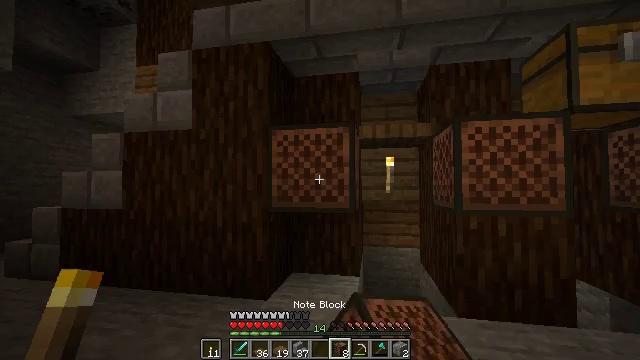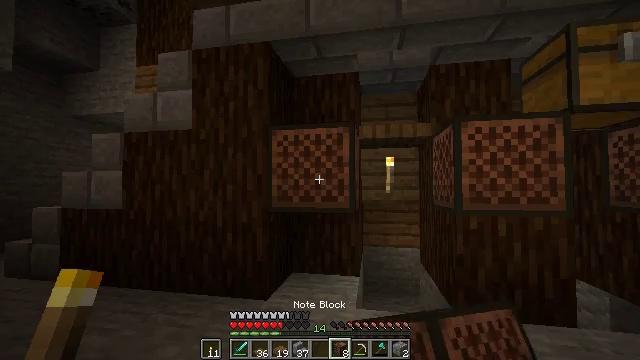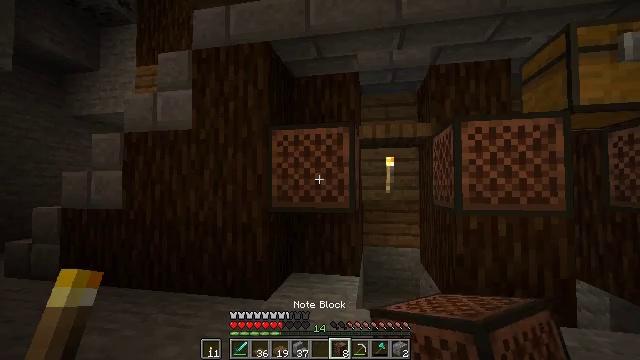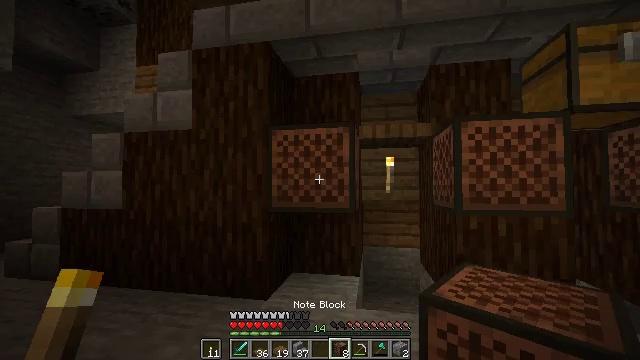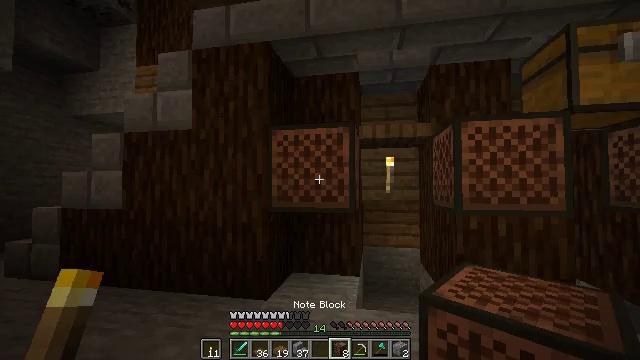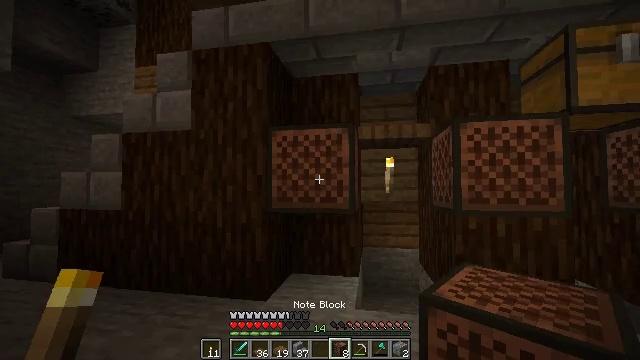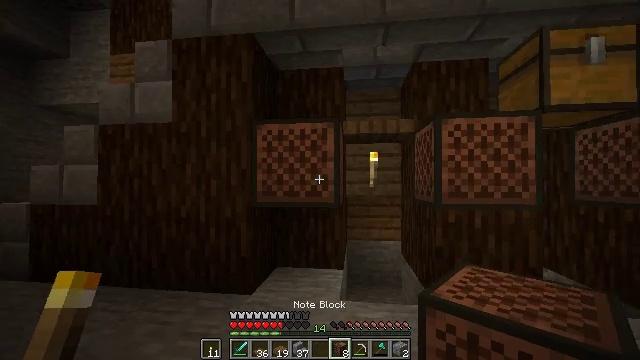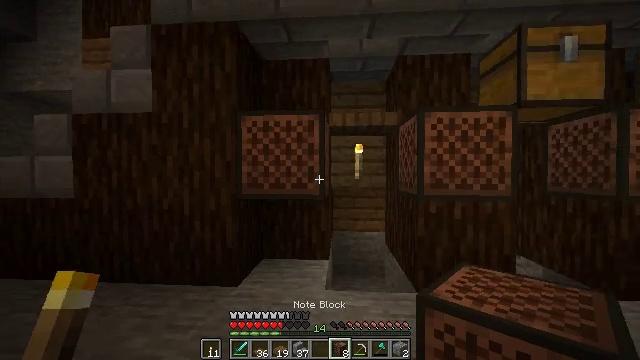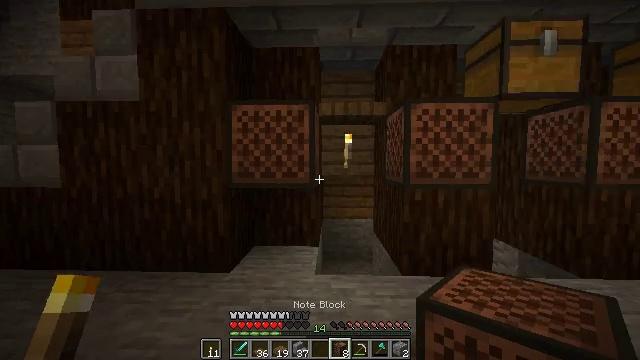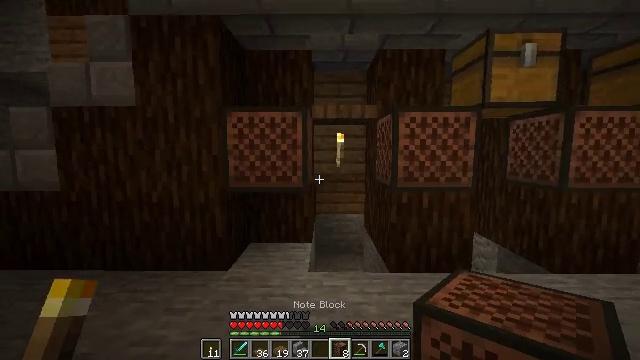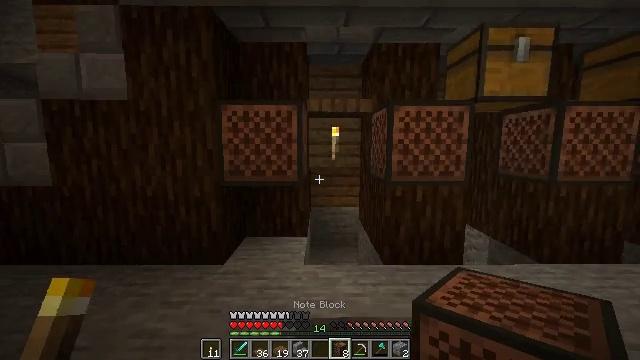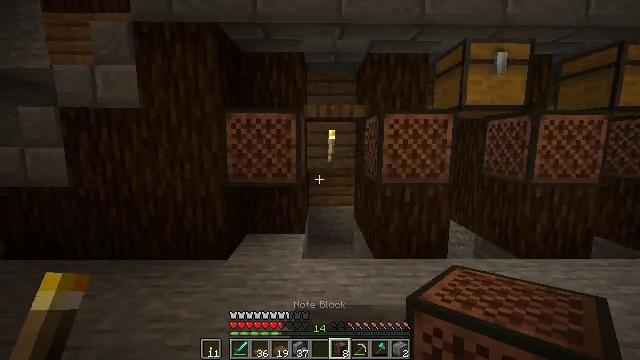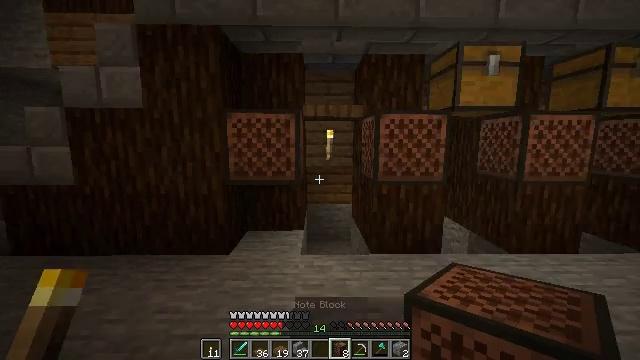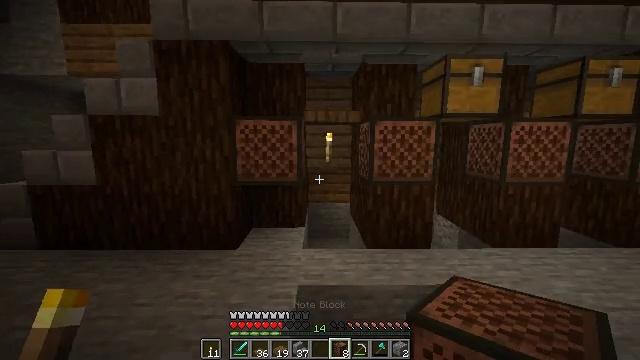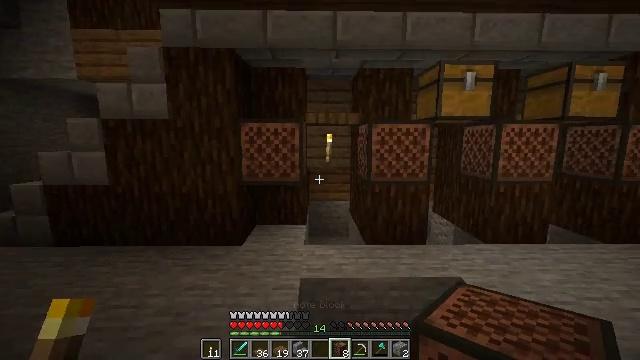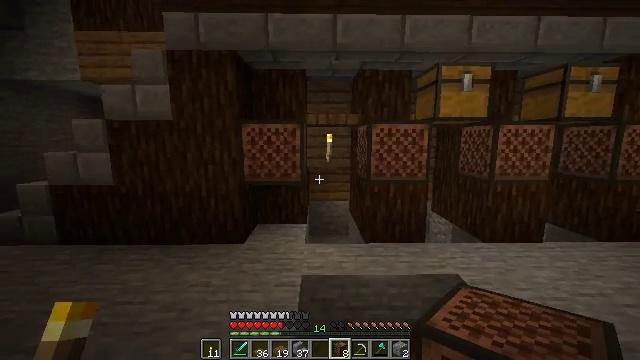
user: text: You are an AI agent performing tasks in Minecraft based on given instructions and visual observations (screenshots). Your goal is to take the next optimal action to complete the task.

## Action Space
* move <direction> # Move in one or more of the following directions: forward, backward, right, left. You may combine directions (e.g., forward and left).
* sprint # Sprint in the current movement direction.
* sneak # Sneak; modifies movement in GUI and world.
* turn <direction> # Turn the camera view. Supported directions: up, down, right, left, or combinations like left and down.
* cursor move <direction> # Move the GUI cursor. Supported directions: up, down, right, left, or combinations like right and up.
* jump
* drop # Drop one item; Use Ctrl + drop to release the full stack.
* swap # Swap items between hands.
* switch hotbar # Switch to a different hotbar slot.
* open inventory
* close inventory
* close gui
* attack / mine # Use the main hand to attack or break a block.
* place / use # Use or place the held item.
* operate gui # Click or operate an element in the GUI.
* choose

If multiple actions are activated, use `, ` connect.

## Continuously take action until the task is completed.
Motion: motion action
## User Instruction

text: Get wheat from the farmland.
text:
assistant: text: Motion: sneak
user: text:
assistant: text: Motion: sneak
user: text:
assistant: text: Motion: sneak
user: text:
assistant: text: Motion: sneak
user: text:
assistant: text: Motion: sneak
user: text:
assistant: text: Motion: move back, sneak, turn right and down
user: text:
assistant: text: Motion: move back, sneak, turn right and down
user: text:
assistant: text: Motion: move back, turn right and down
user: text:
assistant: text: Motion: move back, turn right and down
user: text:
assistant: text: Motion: move back, turn right and down
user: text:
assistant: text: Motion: move back
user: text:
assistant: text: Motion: move back
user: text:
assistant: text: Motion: move back
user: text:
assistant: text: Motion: move back
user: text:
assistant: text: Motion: move back
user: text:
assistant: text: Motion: move back
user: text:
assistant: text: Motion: move back
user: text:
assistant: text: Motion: move back and move right, turn left
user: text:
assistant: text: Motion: move back and move right, turn left
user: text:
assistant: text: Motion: move back and move right
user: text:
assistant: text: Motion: move back and move right
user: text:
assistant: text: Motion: no_op
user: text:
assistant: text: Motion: no_op
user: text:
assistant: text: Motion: no_op
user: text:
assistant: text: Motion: no_op
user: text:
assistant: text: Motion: no_op
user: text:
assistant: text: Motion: no_op
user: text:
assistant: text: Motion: no_op
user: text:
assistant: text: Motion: move right, turn right
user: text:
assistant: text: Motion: move right